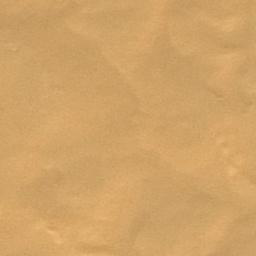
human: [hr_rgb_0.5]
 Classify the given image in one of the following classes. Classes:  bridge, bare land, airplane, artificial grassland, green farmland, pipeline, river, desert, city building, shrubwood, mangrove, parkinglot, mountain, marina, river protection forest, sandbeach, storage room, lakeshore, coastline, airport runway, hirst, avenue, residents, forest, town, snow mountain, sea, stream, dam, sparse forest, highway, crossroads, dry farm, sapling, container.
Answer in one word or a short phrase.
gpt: desert